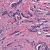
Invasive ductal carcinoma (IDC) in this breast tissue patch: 1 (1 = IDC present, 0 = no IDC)